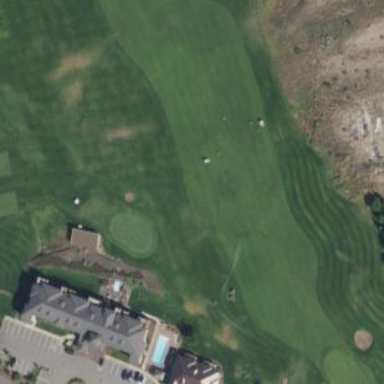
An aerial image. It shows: Golf hole.